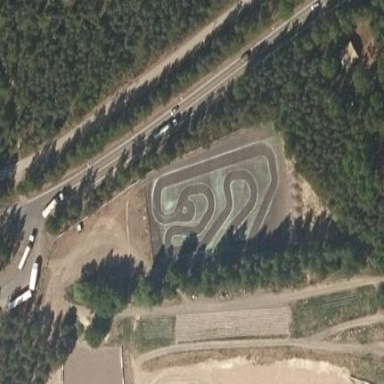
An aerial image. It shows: Asphalt raceway.